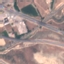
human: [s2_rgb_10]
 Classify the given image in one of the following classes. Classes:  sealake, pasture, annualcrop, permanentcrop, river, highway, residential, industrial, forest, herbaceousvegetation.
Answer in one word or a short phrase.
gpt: Highway